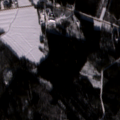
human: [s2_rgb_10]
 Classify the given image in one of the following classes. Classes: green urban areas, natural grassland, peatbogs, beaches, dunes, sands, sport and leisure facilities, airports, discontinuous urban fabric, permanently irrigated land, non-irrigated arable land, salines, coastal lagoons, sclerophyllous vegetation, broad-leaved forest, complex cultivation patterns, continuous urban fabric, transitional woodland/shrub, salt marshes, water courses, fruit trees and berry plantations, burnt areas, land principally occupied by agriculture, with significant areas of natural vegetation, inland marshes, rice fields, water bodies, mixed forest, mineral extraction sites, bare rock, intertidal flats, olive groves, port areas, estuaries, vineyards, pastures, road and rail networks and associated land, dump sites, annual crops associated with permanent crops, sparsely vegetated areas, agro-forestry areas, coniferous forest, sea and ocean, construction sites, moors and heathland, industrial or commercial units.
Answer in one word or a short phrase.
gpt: land principally occupied by agriculture, with significant areas of natural vegetation, coniferous forest, mixed forest, transitional woodland/shrub